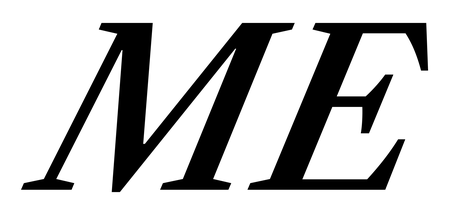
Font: LibreCaslonText-Italic_SemiBold_Italic